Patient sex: F
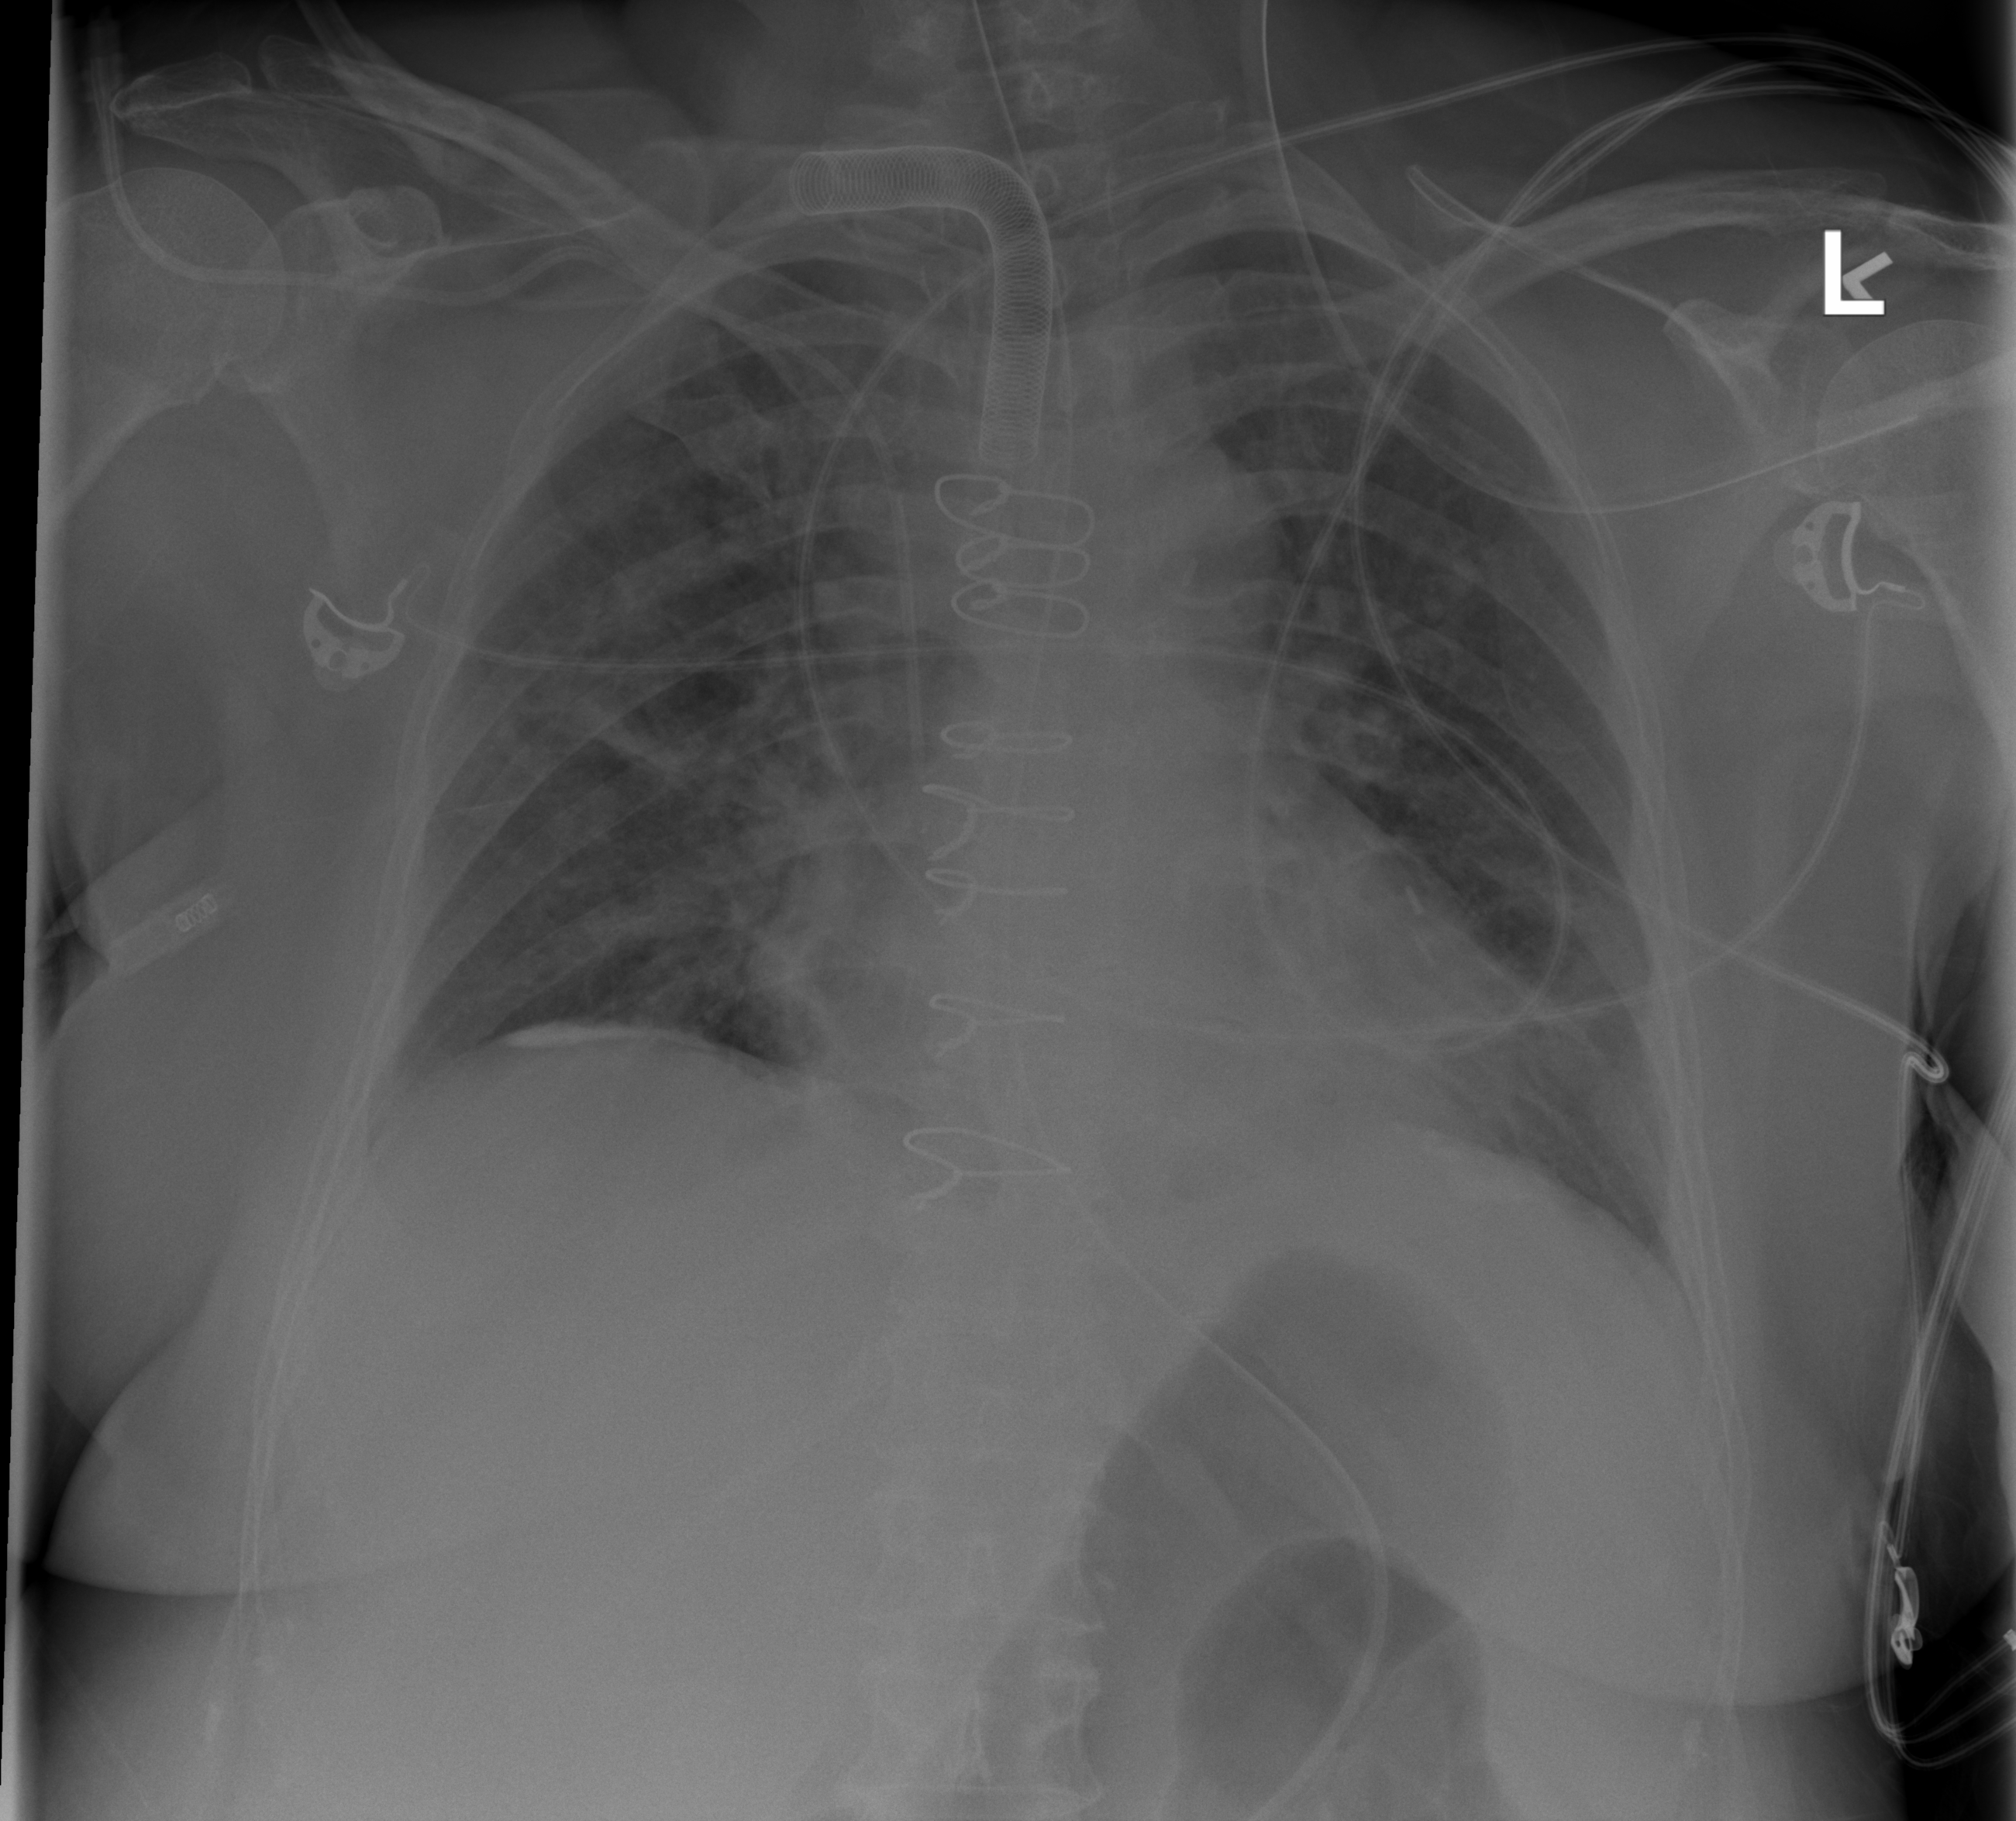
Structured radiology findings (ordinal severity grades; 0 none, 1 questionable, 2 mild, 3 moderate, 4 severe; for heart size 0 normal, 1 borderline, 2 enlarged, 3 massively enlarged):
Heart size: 1
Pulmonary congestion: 1
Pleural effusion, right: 0
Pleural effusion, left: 0
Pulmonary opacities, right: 1
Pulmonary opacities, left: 0
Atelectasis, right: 2
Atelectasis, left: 1